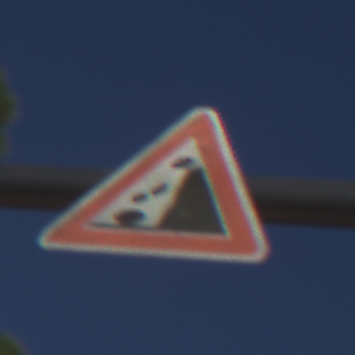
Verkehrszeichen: SteinschlagRechts
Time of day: MorningAfternoon
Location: Outdoor (Suburban)
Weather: Clear
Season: NotSpecified
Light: Natural